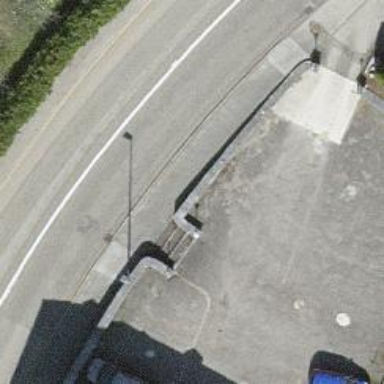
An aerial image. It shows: Concrete steps.